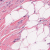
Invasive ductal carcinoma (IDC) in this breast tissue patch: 1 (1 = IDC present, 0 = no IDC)